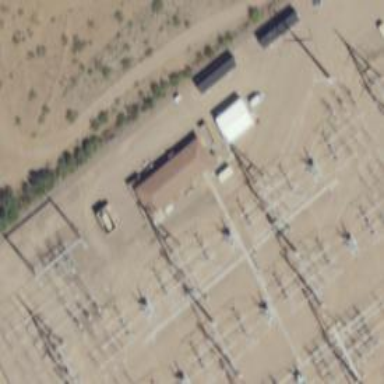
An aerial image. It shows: Switch used for power control.